Question: When I add struts tags, the formatting disappears. What do I do?
This is my code:
'''
<div class="panel-body" style="background-color:;">
<div align="center">
<font size=3> <s:form id="FormAddUser" name="FormAddUser"
action="AddUser" method="post" class="form-horizontal">
<div class="row" align="center">
<div class="col-sm-6">
<div class="col-sm-4" align="right">
<label>User ID</label>
</div>
<s:textfield name="UserId" class="form-control"></s:textfield>
</div>
</div>
<br>
<div class="row" align="center">
<div class="col-sm-6">
<div class="col-sm-4" align="right">
<label>Name</label>
</div>
<s:textfield name="Name" class="form-control"></s:textfield>
</div>
</div>
<br>
<div class="row" align="center">
<div class="col-sm-6">
<div class="col-sm-4" align="right">
<label>Address</label>
</div>
<s:textarea name="Address" class="form-control"></s:textarea>
</div>
</div>
<br>
<div class="row" align="center">
<div class="col-sm-6">
<div class="col-sm-4" align="right">
<label>Birth date</label>
</div>
<s:textfield name="DOB" class="form-control" placeholder="dd/mm/yy"></s:textfield>
</div>
</div>
<br>
<div class="row" align="center">
<div class="col-sm-6">
<div class="col-sm-4" align="right">
<label>Password</label>
</div>
<s:password name="Password" class="form-control"></s:password>
</div>
</div>
<br>
<div class="row" align="center">
<div class="col-sm-6">
<div class="col-sm-4" align="right">
<label>Email Id</label>
</div>
<s:textfield name="EmailId" class="form-control"
placeholder="firstname.lastname@iiitb.org"></s:textfield>
</div>
</div>
<br>
<div class="row" align="center">
<div class="col-sm-6">
<div class="col-sm-4" align="right">
<label>Specialization</label>
</div>
<s:textfield name="Specialization" class="form-control"
placeholder="CS/DS/NC/SE"></s:textfield>
</div>
</div>
<br>
<div class="row" align="center">
<div class="col-sm-6">
<div class="col-sm-4" align="right">
<label>Specialization</label>
</div>
<s:file name="Image" class="form-control" id="Image" key="Image"
label="Select a File to change photo" enctype="multipart/form-data"></s:file>
</div>
</div>
<br>
<div class="row" align="center">
<div class="col-sm-7">
<s:submit class="btn btn-primary" label="Add" onclick="check()" />
<a href="admin.jsp" class="btn btn-primary btn-md"> <span
class="glyphicon glyphicon-repeat"></span> Back
</a>
</div>
</div>
</s:form>
</font>
</div>
</div>
</div>
'''
This is how it renders. The problem is because of the struts tags. I have included the struts-bootstrap jar. What could be the possible error?

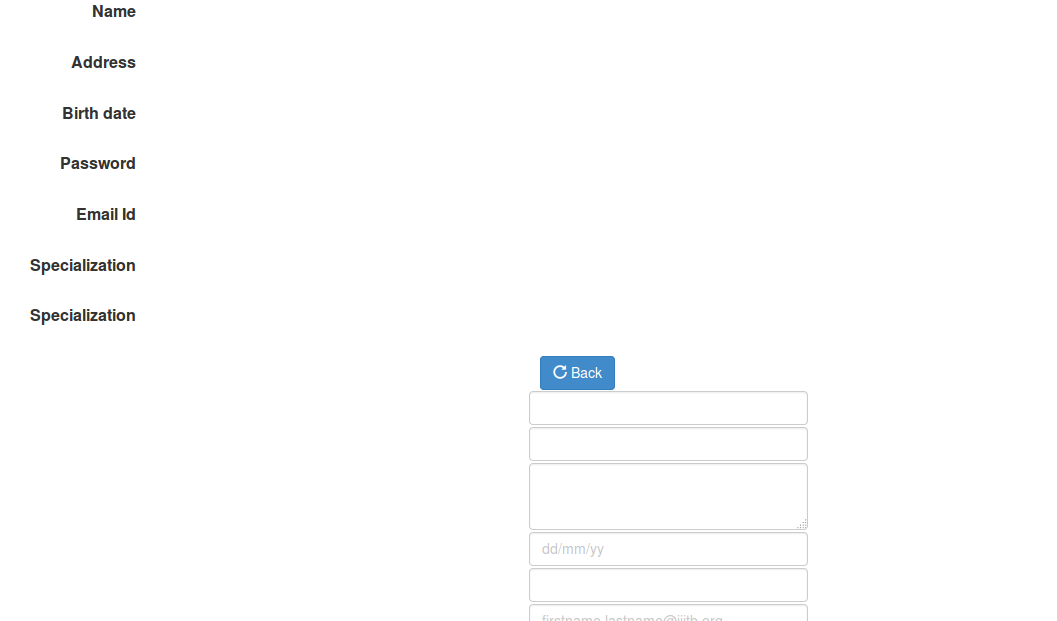
Answer: Struts2 uses <URL> to generate HTML from Tags: a different theme chosen, a different HTML in output.
The default theme is , that generates '<td>', '<label>' and other stuff around your elements.
Usually, <URL> to use the theme, that generates almost no additional code, and that . Put this constant in struts.xml to check it out:
'''
<constant name="struts.ui.theme" value="simple" />
'''
But in your case, since you said you've included the <URL> in your project, then... simply use it ! You are NOT using it in your code... including the JAR is not enough, you need to set the theme as the default one:
'''
<constant name="struts.ui.theme" value="bootstrap" />
'''
and declare the struts-bootstrap taglib to use the '<sb:head/>' tag, as described in the <URL>:
'''
<%@ taglib prefix="s" uri="/struts-tags" %>
<%@ taglib prefix="sb" uri="/struts-bootstrap-tags" %>
<!DOCTYPE html>
<html lang="en">
<head>
...
<!-- Le HTML5 shim, for IE6-8 support of HTML elements -->
<!--[if lt IE 9]>
<script src="http://html5shim.googlecode.com/svn/trunk/html5.js"></script>
<![endif]-->
<sb:head/>
</head>
<body>
...
</body>
</html>
'''
Then remove all the HTML that you've written manually, and start using the plugin.